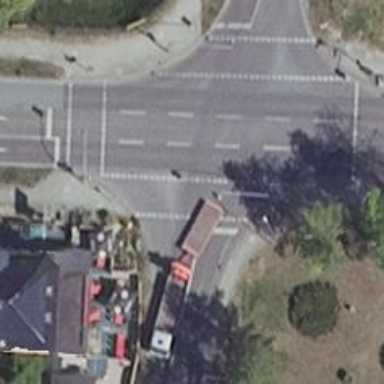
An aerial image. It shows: Secondary road with asphalt surface and cycle track on the right side.